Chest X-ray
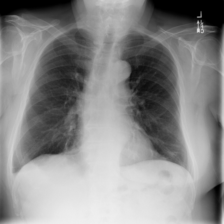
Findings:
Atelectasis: positive
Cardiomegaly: negative
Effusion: negative
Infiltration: negative
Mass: negative
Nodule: negative
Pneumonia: negative
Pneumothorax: negative
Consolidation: negative
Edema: negative
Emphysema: negative
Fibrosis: negative
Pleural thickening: negative
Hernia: negative